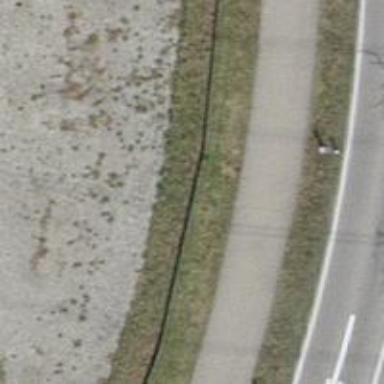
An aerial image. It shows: Retaining wall.